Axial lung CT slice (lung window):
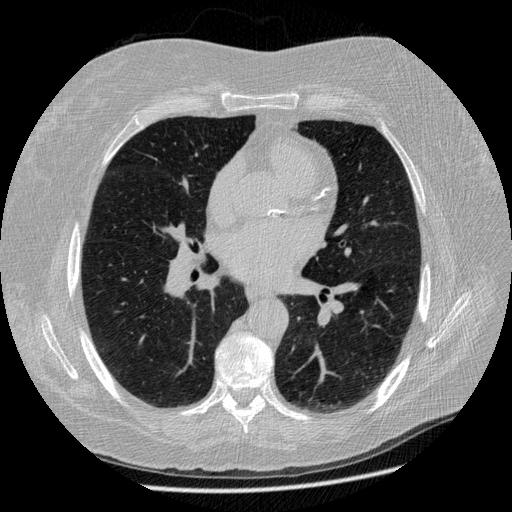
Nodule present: no